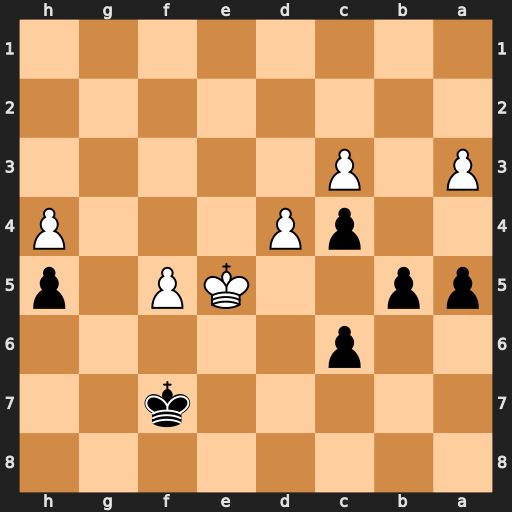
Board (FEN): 8/5k2/2p5/pp2KP1p/2pP3P/P1P5/8/8
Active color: b
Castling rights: -
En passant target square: -
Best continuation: b4 axb4 axb4 cxb4 c3